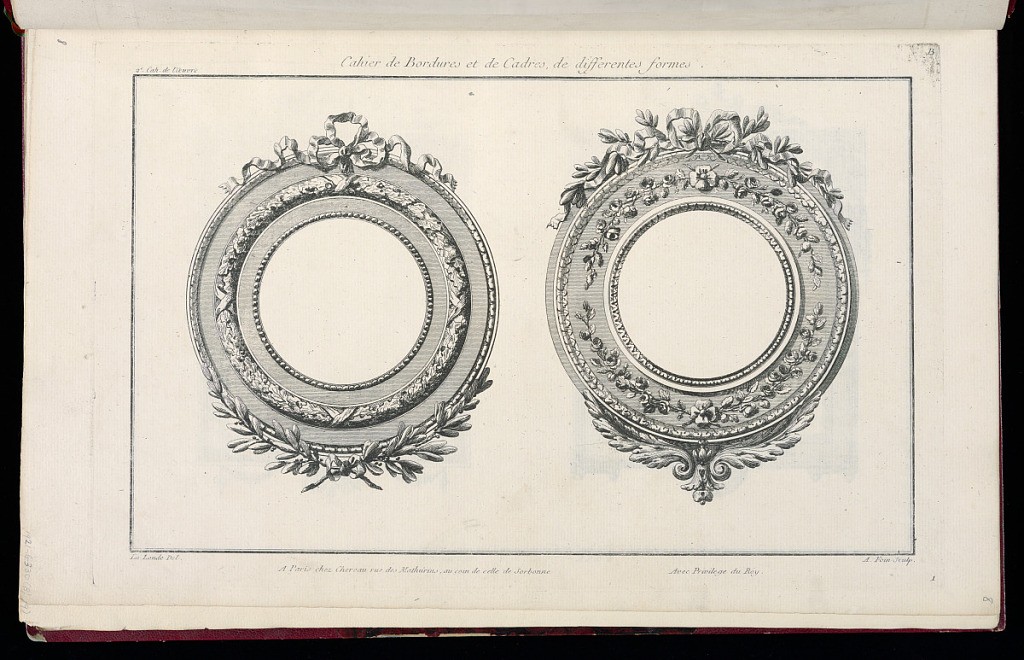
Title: Two Frame Designs
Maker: Richard de Lalonde, French, active 1780–96
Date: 1785-1788
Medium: Etching on off-white laid paper
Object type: Print
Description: Two circular frame (tondo) designs arranged horizontally on the page. The frame on the left has three bands of ornamentation, alternating with two simple, striated bands: at the back edge, egg and dart carving; in the center, oak leaf and acorn; and a bead course at the sight edge. The frame has a ribbon on top, and two ribbon-bound branches of leaves as the bottom. The frame at the right has leaf and dart molding at the back edge, a plane decorated with carved roses on branches, and lamb's tongue molding at the sight edge. The frame has an elaborate ribbon at the top, and scrolling acanthus leaves at the bottom. The plate is signed and numbered.